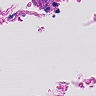
Metastatic tissue present: no